Question: What's the best way to create tile charts in R?
By tile charts I mean something like this, where size and colour of the tiles are determined by variables.

I looked at 'geom_tile' from 'ggplot2' but it seems geared more towards regular tiles, or at least require much tweaking to generate something like above.
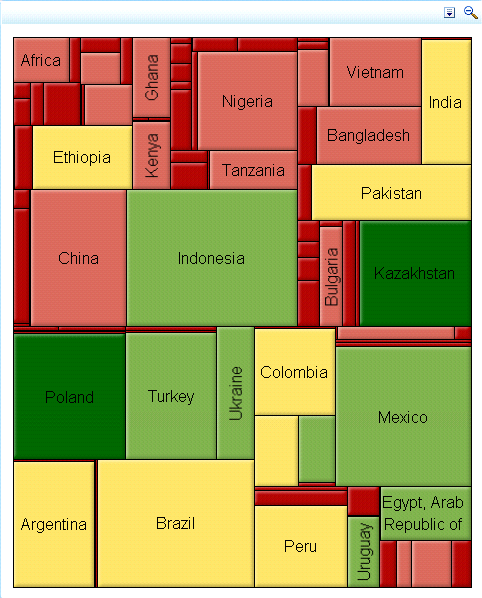
Answer: Just found the package 'treemap' that seems to fit the bill.